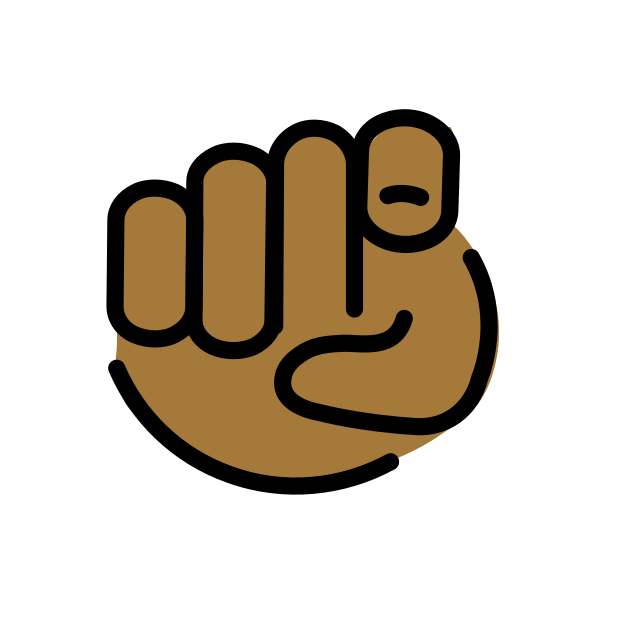
index pointing at the viewer: medium-dark skin tone